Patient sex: F
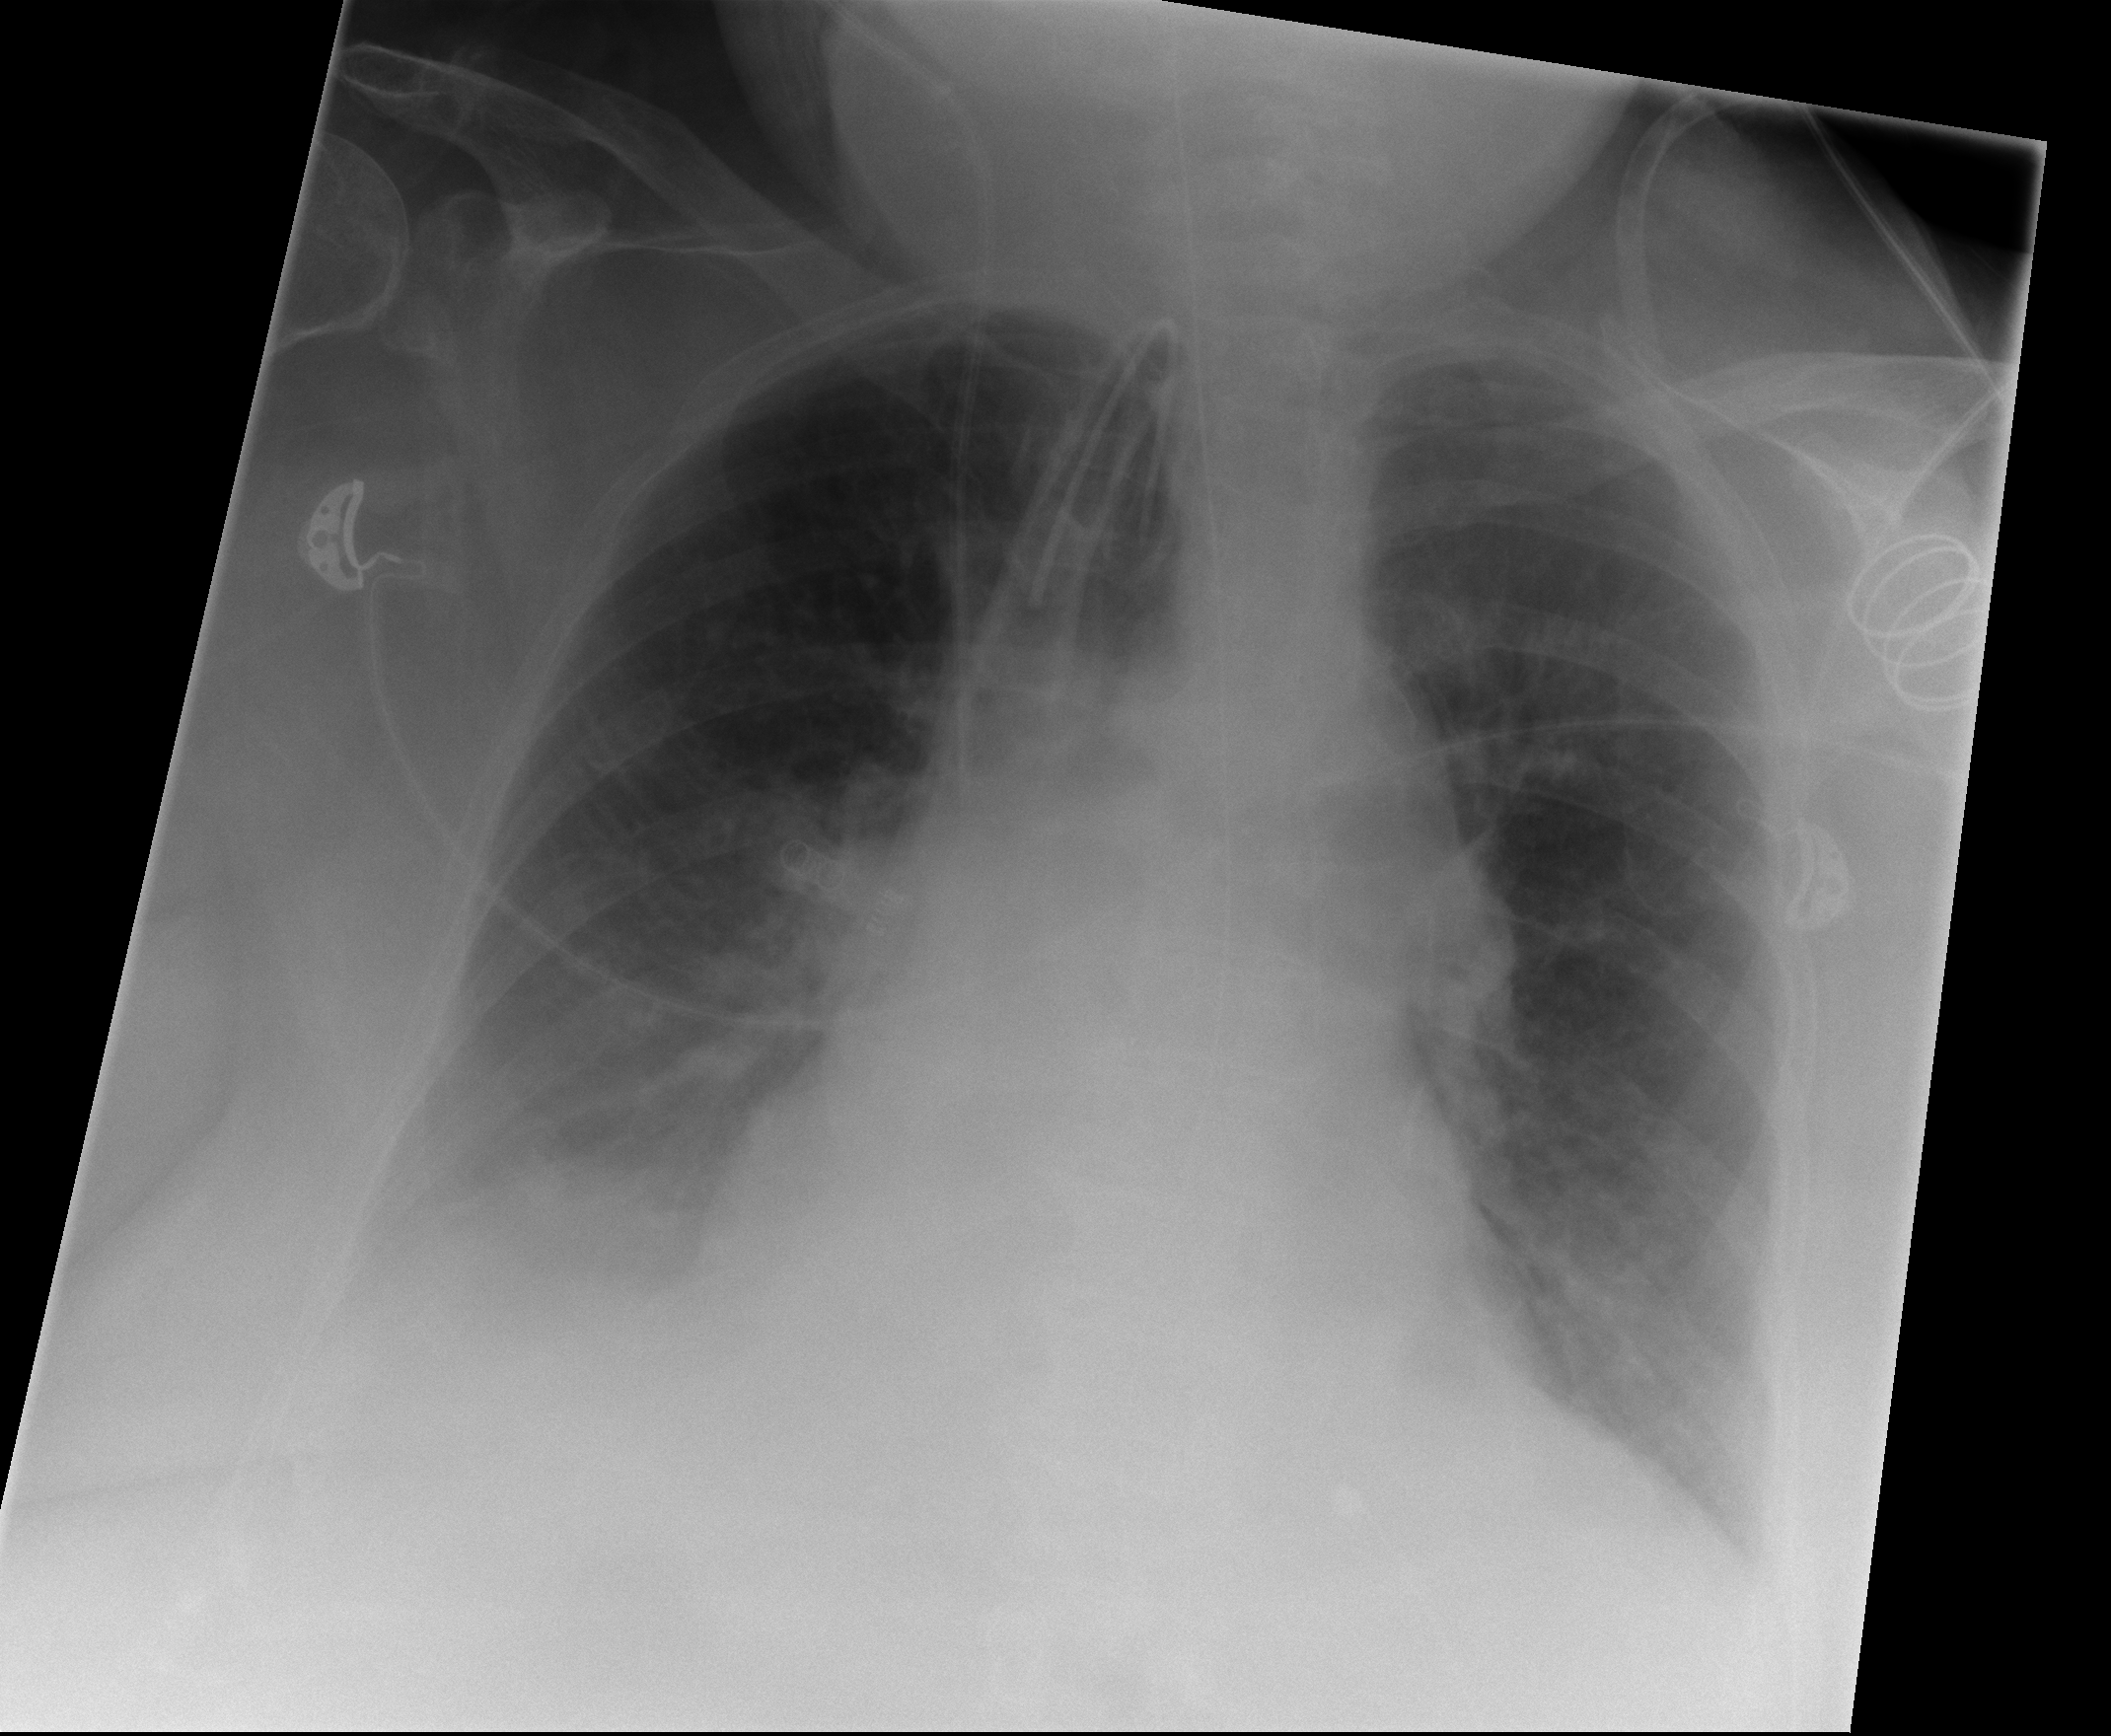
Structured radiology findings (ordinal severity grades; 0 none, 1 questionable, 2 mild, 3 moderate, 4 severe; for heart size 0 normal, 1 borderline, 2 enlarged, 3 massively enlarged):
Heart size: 2
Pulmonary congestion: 2
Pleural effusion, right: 2
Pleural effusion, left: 0
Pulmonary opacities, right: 0
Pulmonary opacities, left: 0
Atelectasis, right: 2
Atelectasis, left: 2